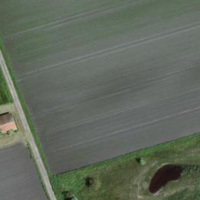
EUNIS habitat code: 52
Species observed at this site:
Salticus scenicus
Passer montanus